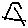
Label: triangle